Field crop: maize
Growth stage: 2
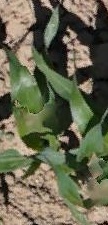
Species: maize